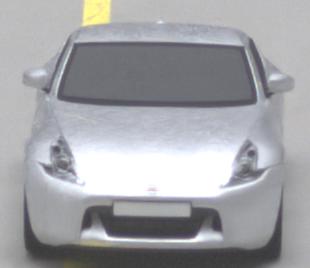
Make: Nissan
Model: 370Z Coupé
Detailed model: 370Z (Z34) Coupé
Model produced from: 2009/12
Model produced until: 2013/03
Doors: 3
Color: white
Road condition: dry road
Daytime: midday
Contrast: medium contrast